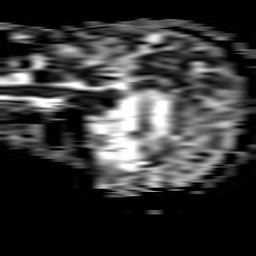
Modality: ADC
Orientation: sagittal
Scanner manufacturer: philips
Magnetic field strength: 3 T
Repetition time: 3.08 s
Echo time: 0.076 s